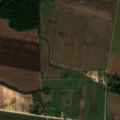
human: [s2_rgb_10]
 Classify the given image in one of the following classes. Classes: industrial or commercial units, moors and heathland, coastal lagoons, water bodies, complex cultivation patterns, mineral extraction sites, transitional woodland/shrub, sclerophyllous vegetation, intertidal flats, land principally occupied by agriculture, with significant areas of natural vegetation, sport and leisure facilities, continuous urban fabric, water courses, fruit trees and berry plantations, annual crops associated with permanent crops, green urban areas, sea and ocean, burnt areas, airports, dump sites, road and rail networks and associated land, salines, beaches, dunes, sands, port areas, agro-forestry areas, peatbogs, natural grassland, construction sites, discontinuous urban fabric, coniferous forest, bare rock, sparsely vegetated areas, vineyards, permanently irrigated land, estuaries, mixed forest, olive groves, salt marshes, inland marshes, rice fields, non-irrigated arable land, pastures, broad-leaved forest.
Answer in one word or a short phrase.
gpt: non-irrigated arable land, complex cultivation patterns, broad-leaved forest